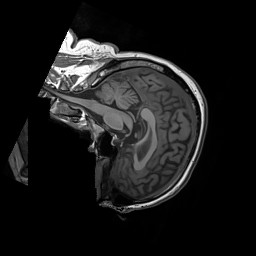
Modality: T1w
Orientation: sagittal
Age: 62
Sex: male
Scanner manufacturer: siemens
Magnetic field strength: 3 T
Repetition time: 1.55 s
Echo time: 0.00234 s